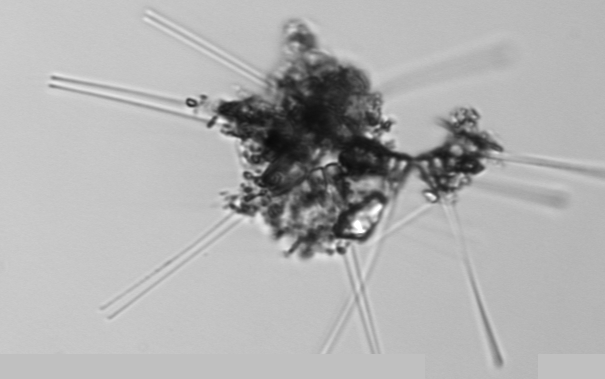
Label: Asterionellopsis_glacialis